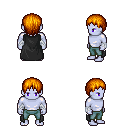
a pixel art fantasy rpg character, male body template, dark elf, purple skin, black cape, teal pants, dark blonde plain hairstyle, white cloth bandages, four views (front, back, left, right), 2x2 character sprite sheet, small pixel art, hard edges, no anti-aliasing